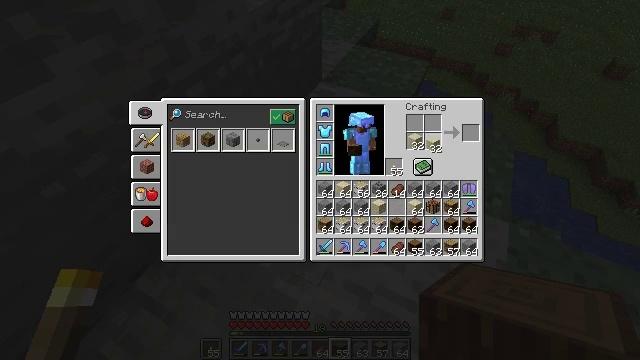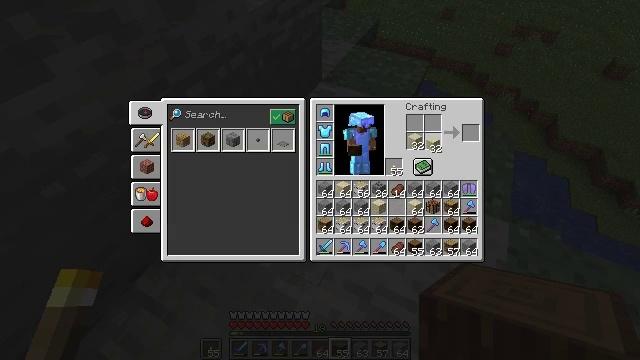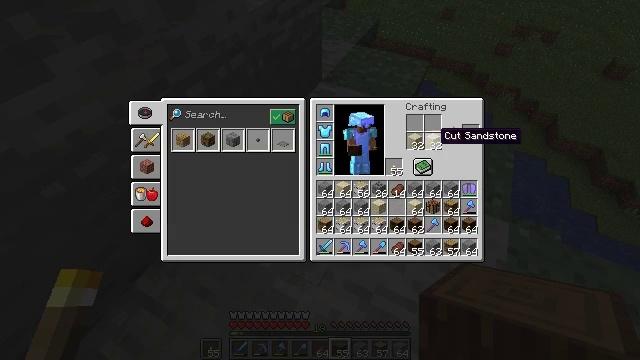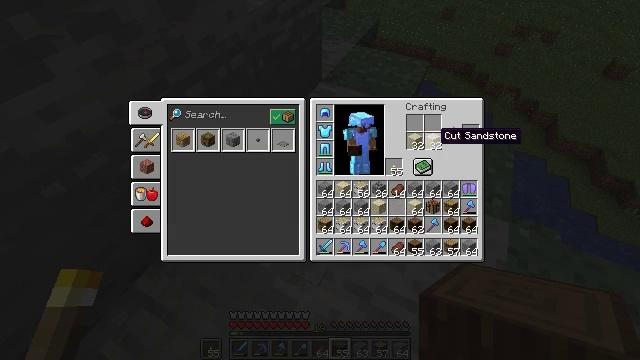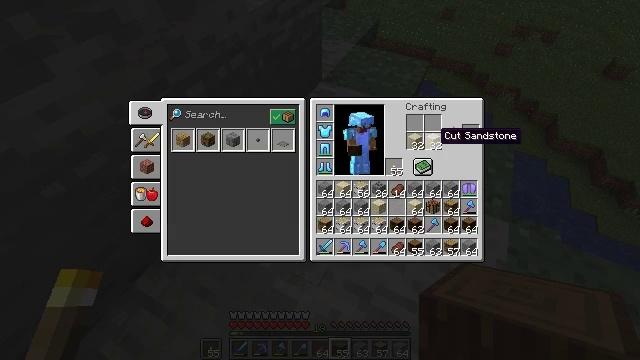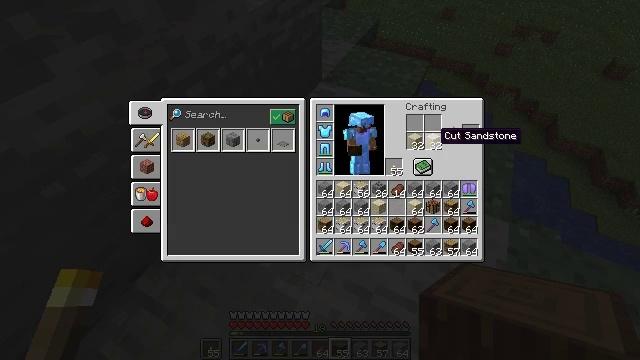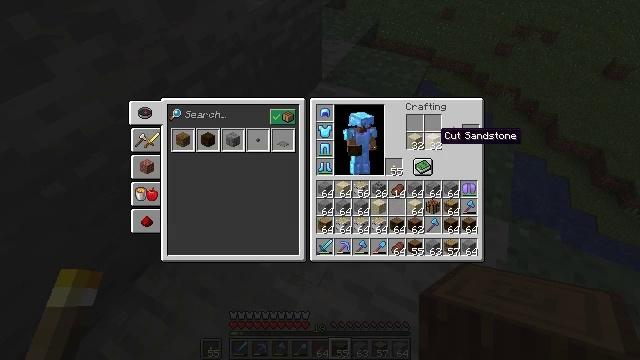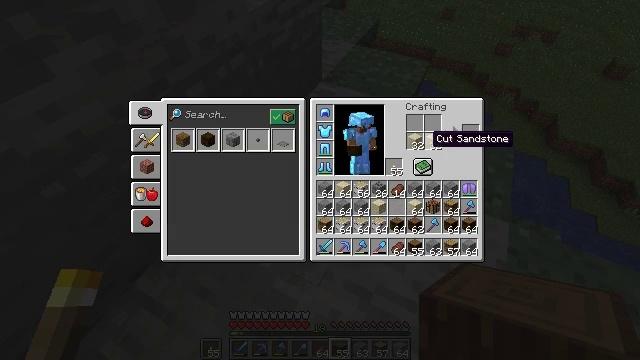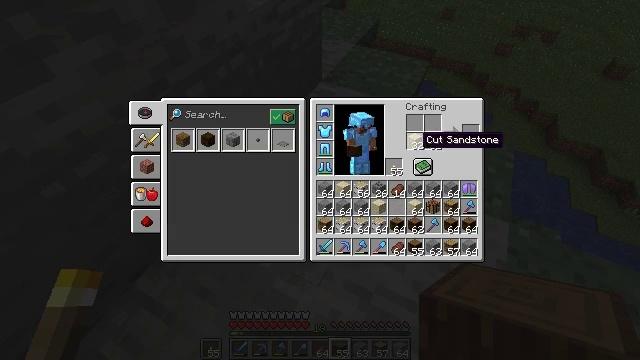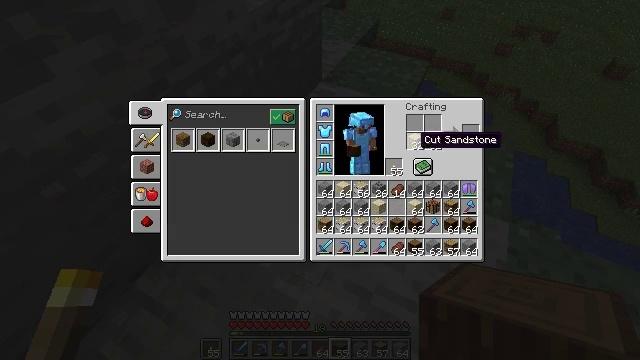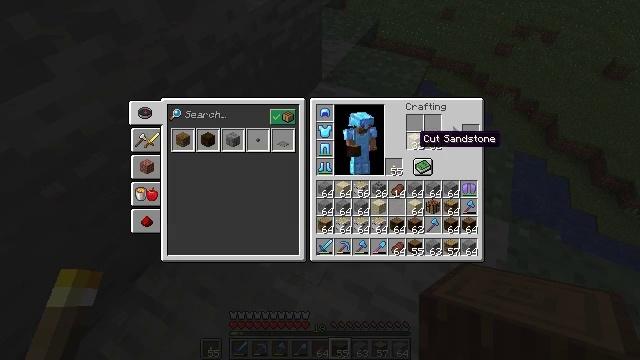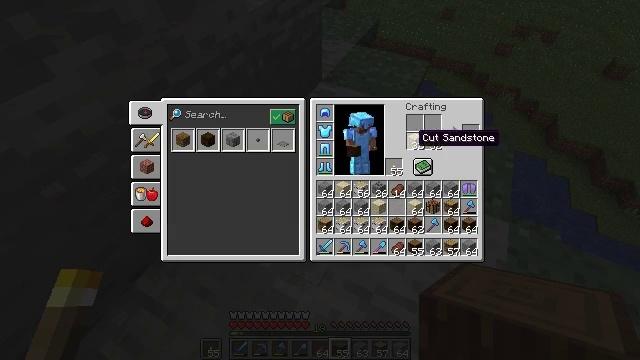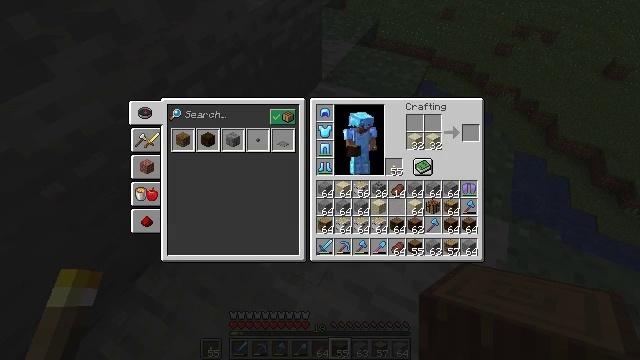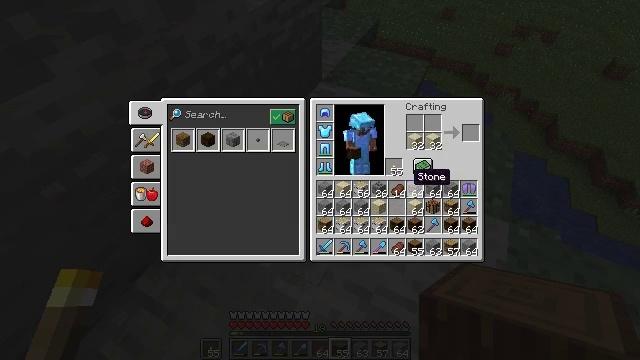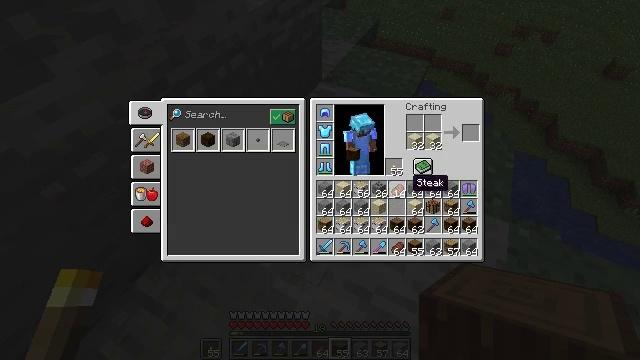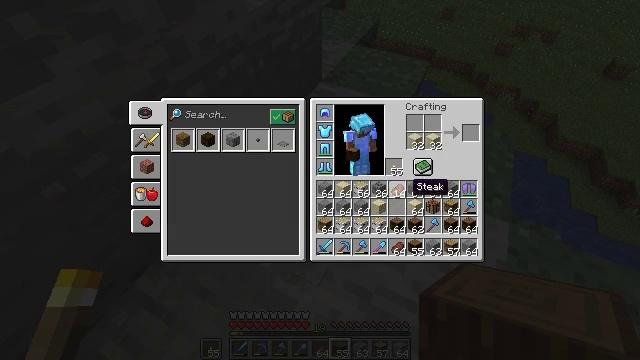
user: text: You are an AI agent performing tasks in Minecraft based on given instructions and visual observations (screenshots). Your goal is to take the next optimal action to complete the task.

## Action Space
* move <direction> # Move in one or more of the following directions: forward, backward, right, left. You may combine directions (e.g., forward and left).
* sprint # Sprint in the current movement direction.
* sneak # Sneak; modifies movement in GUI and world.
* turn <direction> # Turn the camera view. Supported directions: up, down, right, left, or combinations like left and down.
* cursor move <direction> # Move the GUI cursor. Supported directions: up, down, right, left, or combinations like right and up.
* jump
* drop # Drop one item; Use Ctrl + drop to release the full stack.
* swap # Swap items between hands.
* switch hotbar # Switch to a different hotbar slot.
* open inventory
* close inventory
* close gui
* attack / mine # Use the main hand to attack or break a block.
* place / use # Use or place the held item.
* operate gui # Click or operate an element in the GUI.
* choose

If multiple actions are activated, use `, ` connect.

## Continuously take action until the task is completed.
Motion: motion action
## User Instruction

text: Drop a stone.
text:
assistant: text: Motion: operate gui
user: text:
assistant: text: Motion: no_op
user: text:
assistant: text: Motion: no_op
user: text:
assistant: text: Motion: no_op
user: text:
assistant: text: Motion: no_op
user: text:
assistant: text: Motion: no_op
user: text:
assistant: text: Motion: cursor move left
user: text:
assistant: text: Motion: cursor move left
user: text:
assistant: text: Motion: no_op
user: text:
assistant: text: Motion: no_op
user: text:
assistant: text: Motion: no_op
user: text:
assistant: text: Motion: cursor move down
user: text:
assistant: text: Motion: cursor move down
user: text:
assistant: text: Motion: no_op
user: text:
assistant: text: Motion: no_op
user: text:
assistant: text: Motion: no_op
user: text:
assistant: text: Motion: no_op
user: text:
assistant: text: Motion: no_op
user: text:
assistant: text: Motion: no_op
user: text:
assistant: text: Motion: no_op
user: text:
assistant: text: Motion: no_op
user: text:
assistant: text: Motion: no_op
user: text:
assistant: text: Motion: no_op
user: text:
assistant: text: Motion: no_op
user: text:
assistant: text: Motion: no_op
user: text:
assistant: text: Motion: choose
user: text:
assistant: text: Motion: choose
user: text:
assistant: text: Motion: no_op
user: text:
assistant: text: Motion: cursor move right and up
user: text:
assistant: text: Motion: cursor move right and up